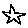
Label: star